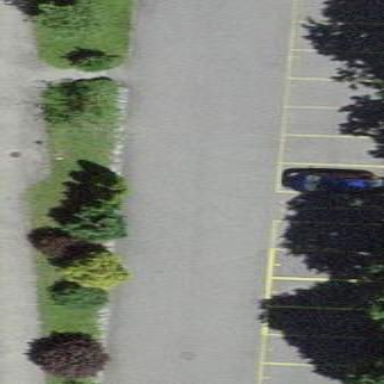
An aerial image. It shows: Paved parking area.